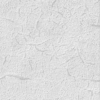
Label: not_dusty